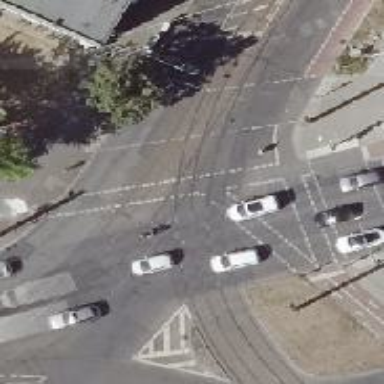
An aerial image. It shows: Tram level crossing on the railway.